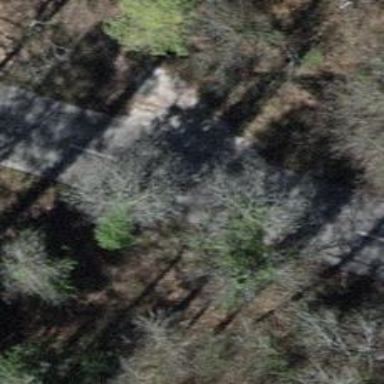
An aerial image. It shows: Unclassified road with asphalt surface.